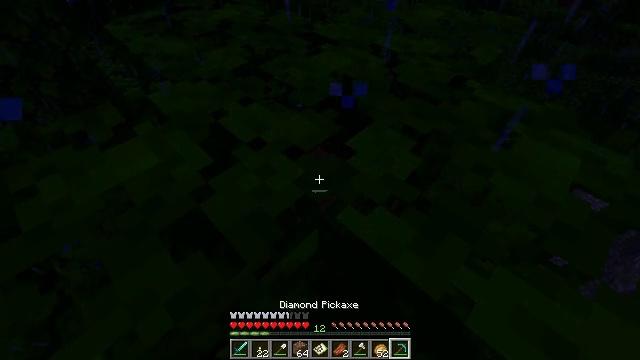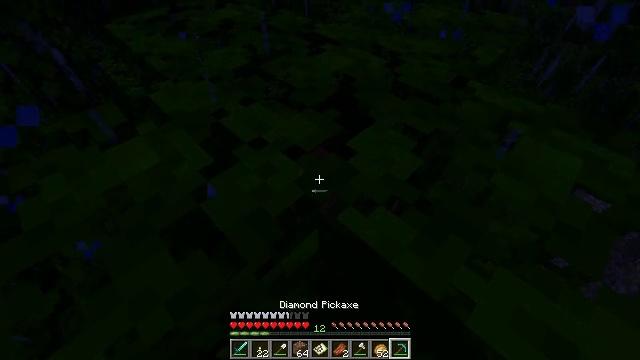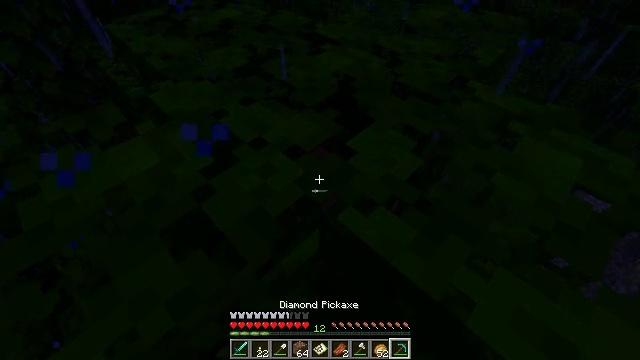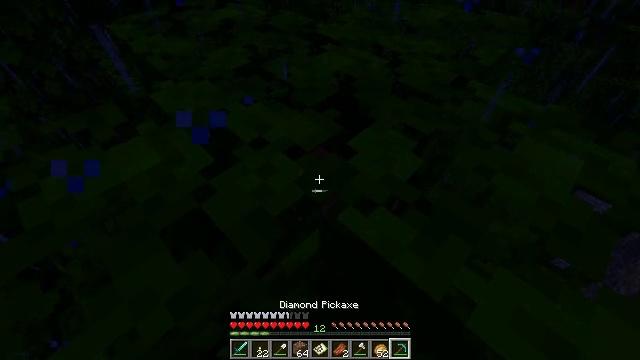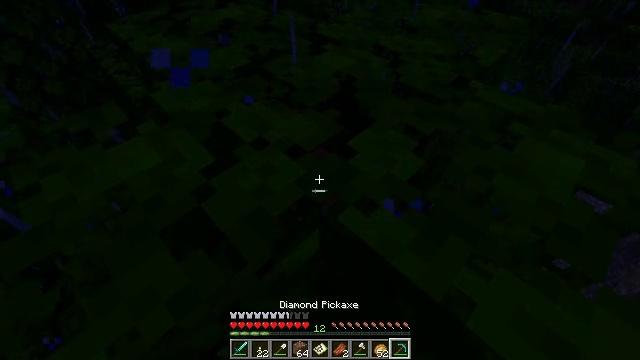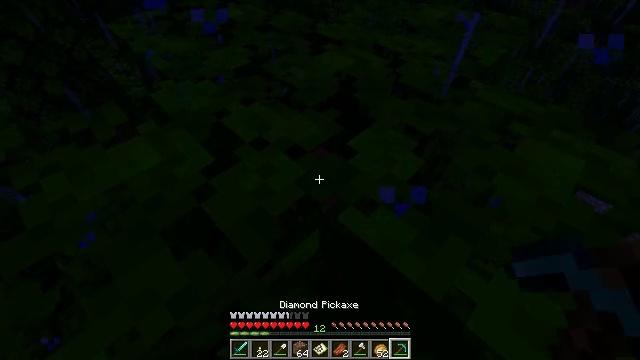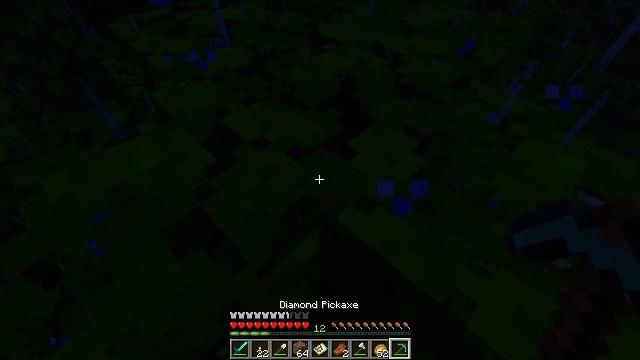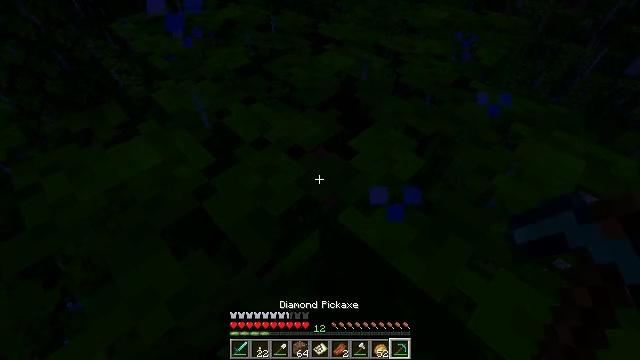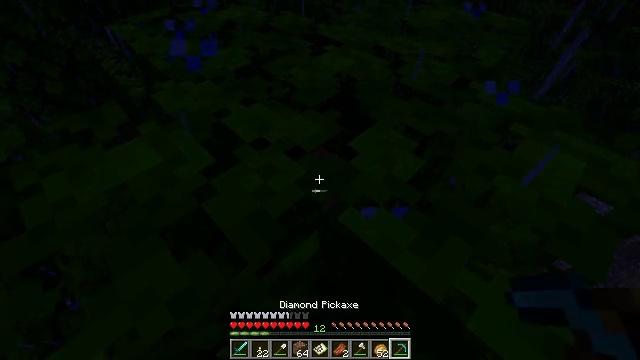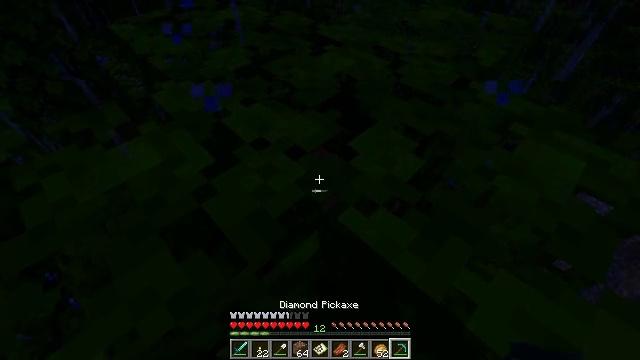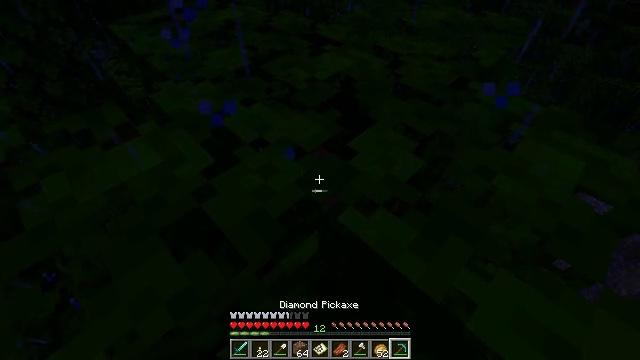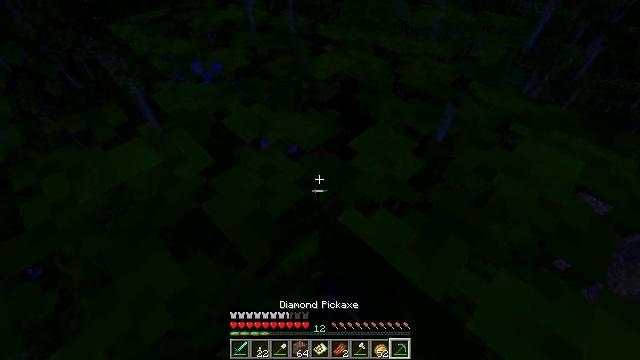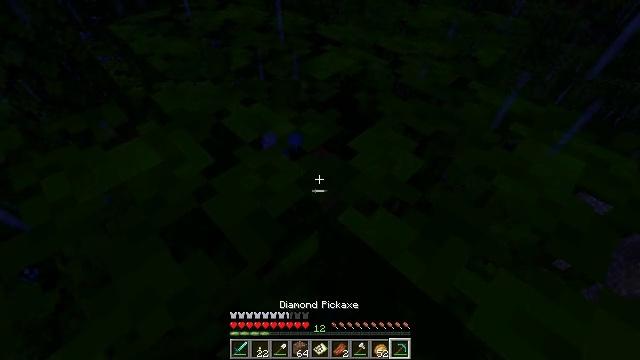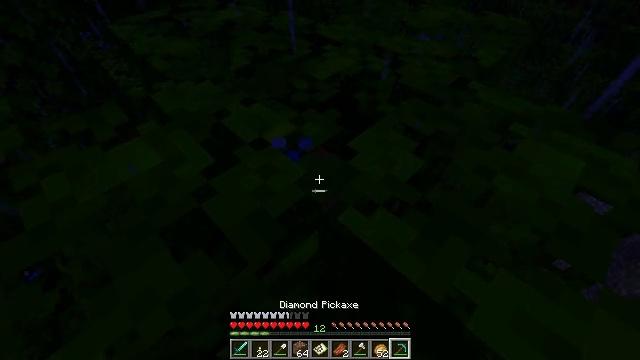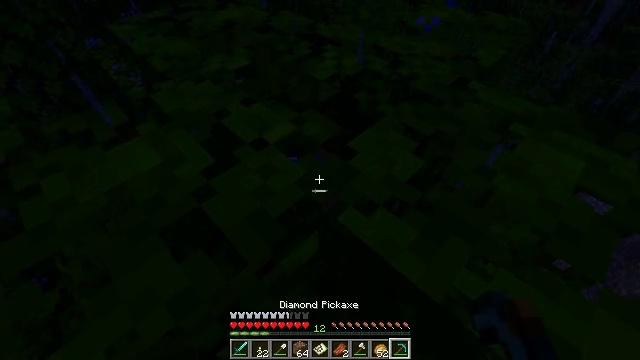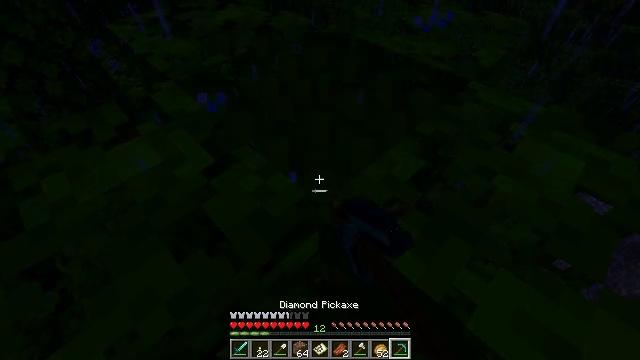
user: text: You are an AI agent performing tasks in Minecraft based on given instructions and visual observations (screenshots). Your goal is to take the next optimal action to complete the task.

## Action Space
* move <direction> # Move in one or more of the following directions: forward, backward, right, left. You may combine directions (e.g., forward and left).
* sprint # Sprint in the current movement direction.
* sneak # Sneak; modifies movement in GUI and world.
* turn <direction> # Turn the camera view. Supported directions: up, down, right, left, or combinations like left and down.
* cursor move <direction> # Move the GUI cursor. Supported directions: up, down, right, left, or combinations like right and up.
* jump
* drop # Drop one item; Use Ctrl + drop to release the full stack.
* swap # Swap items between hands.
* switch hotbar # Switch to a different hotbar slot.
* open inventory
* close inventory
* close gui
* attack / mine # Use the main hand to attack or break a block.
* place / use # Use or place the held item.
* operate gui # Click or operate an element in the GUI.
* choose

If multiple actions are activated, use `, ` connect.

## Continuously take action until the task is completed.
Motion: motion action
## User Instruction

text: Mine the jungle leaves to get saplings or sticks.
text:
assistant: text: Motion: no_op
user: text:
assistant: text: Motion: no_op
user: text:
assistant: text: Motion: no_op
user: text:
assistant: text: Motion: no_op
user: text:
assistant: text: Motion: no_op
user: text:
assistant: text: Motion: no_op
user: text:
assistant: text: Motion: no_op
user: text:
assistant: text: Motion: no_op
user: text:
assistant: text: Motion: no_op
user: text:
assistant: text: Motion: attack / mine
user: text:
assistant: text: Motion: attack / mine
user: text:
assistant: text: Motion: attack / mine
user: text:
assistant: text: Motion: attack / mine
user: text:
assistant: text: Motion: attack / mine
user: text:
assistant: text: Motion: attack / mine
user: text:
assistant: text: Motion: attack / mine
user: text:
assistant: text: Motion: no_op
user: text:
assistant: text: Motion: no_op
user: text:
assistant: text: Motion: no_op
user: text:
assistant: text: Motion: no_op